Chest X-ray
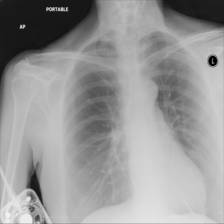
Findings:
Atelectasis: negative
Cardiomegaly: negative
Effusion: negative
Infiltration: negative
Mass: negative
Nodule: negative
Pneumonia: negative
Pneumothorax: negative
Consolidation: negative
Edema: negative
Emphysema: negative
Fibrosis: negative
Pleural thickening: negative
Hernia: negative